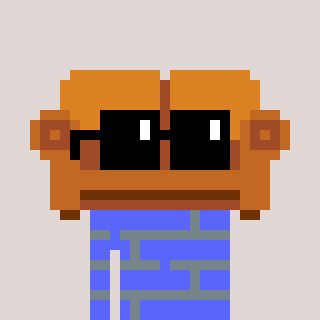
a pixel art character with square black sunglasses, a couch-shaped head and a purple-colored body on a warm background